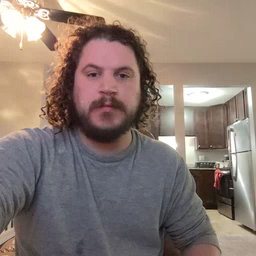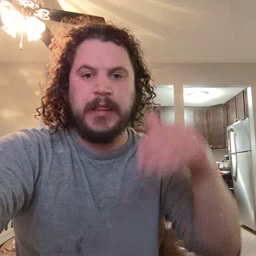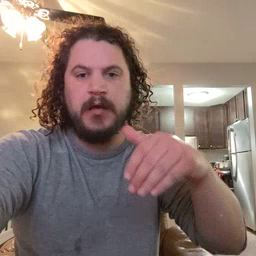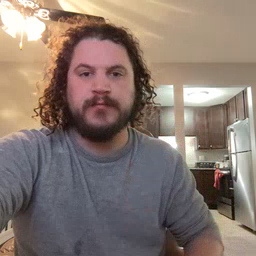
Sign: night